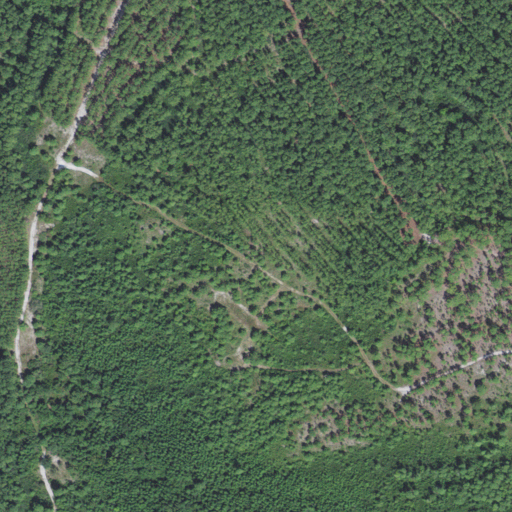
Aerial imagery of cape in North Carolina named Big Island containing woody wetlands, grassland, evergreen forest, and shrub